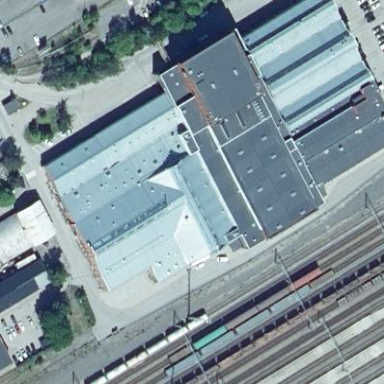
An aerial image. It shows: Building with saltbox-shaped roof.